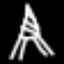
Label: The Eiffel Tower